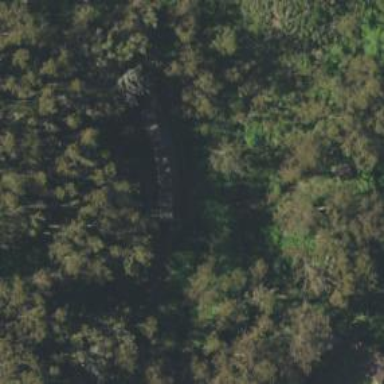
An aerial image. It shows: Aqueduct bridge over path.